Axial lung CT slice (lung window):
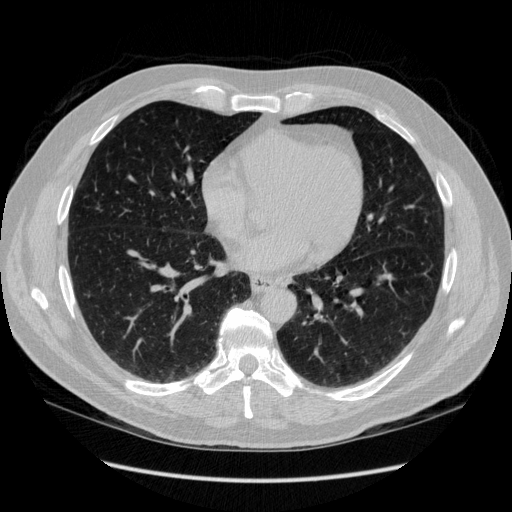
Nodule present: no